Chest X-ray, PA view. Patient: 24 years old, sex M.
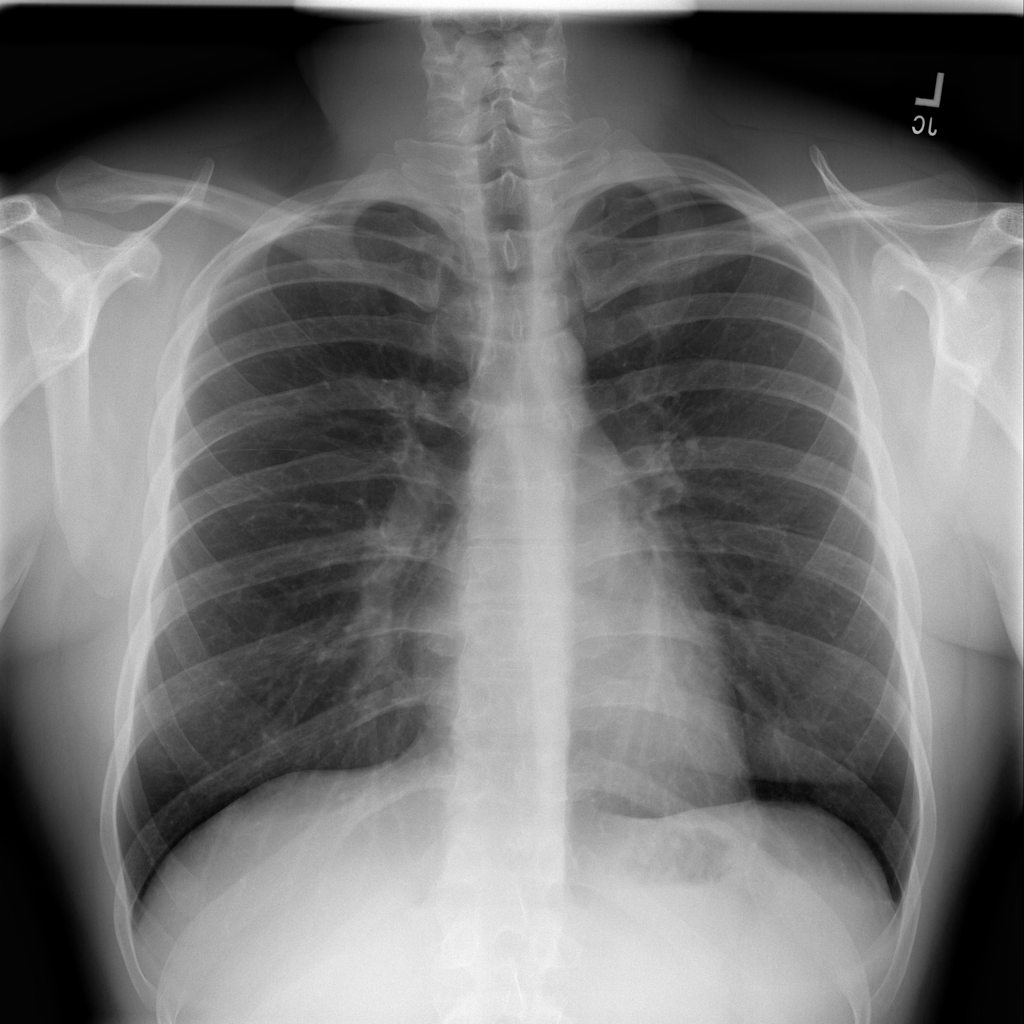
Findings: No Finding